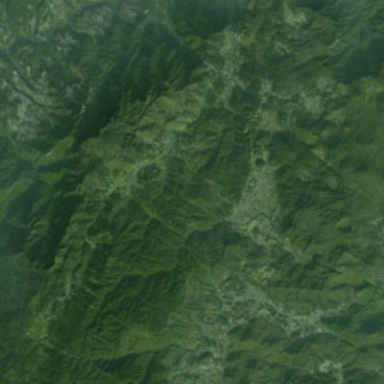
The mountains here are covered with green vegetations .